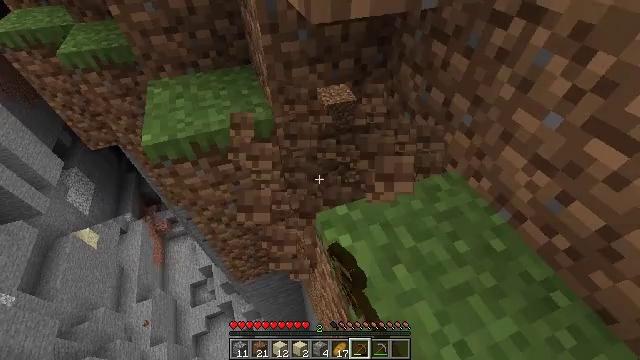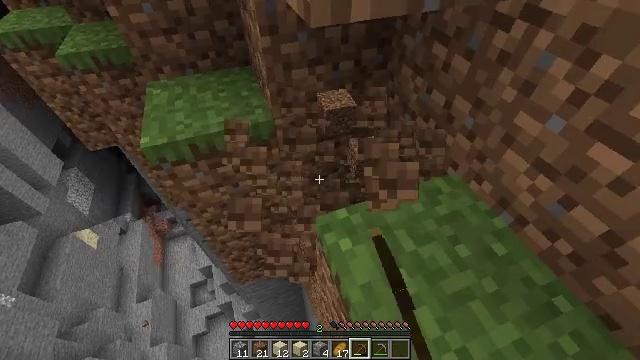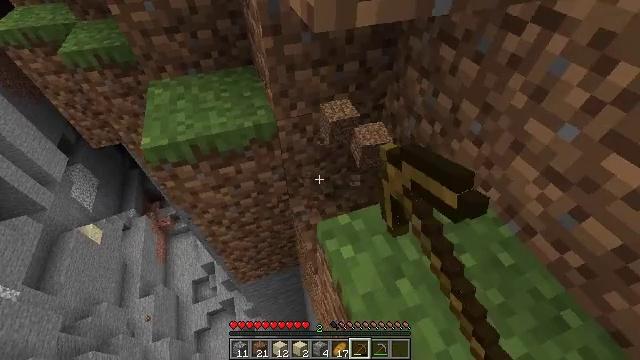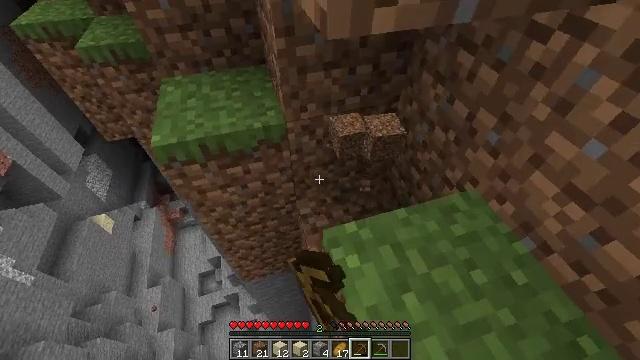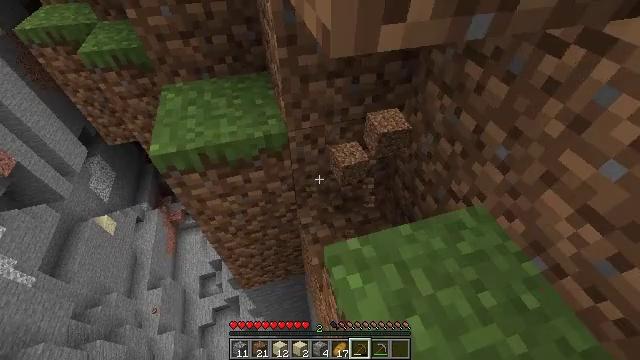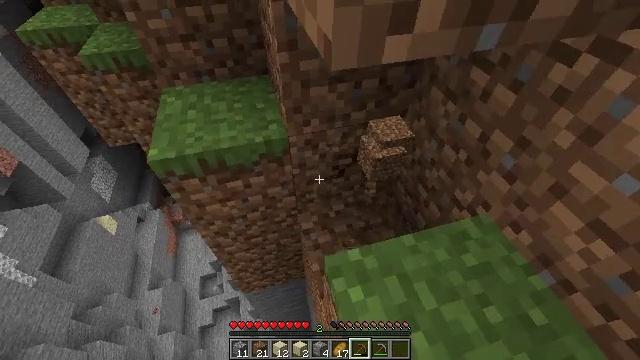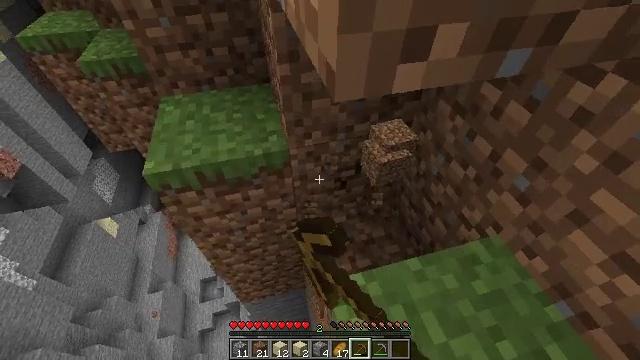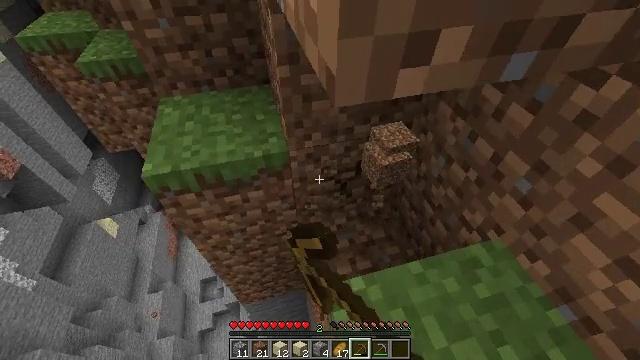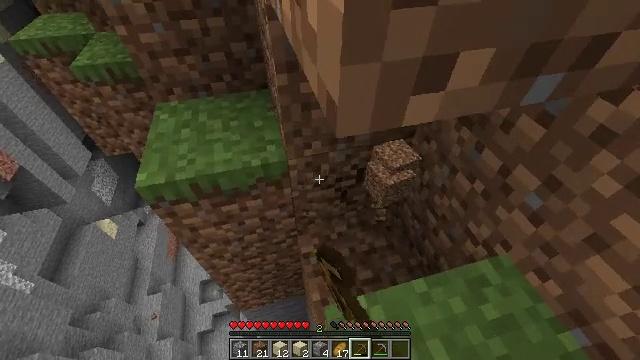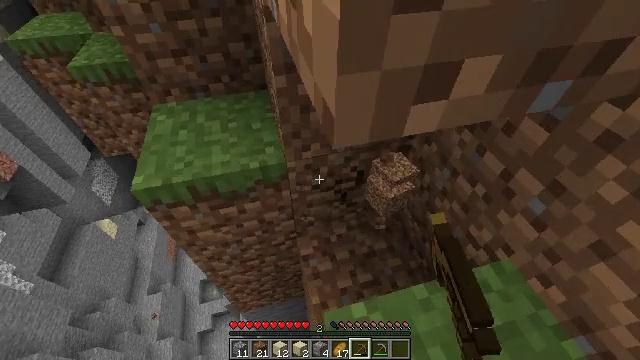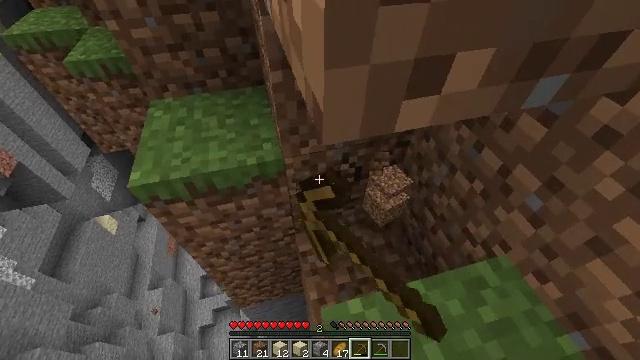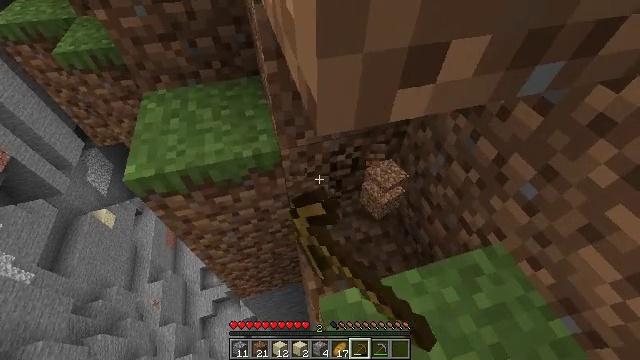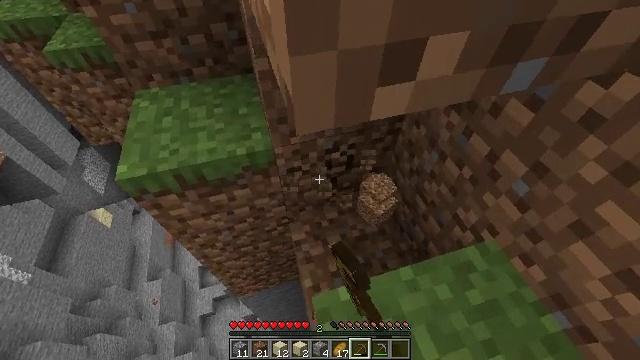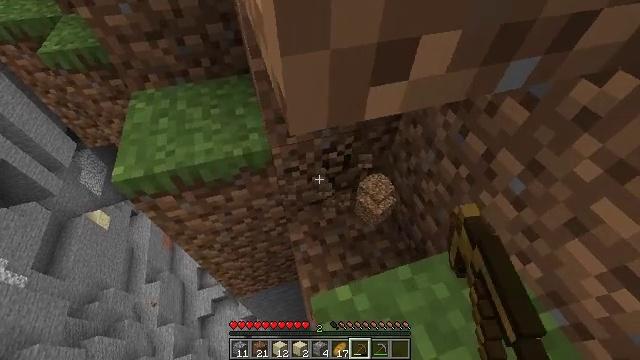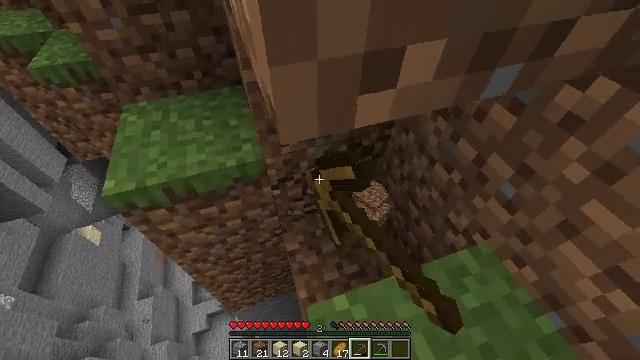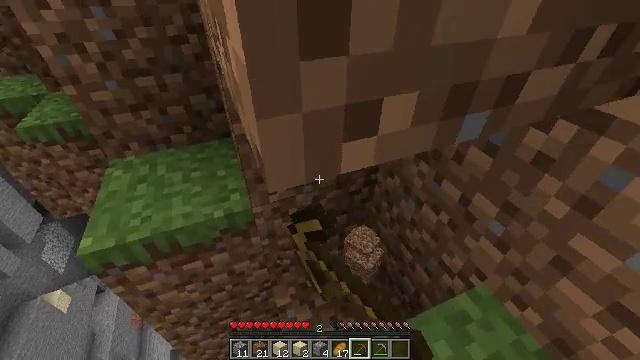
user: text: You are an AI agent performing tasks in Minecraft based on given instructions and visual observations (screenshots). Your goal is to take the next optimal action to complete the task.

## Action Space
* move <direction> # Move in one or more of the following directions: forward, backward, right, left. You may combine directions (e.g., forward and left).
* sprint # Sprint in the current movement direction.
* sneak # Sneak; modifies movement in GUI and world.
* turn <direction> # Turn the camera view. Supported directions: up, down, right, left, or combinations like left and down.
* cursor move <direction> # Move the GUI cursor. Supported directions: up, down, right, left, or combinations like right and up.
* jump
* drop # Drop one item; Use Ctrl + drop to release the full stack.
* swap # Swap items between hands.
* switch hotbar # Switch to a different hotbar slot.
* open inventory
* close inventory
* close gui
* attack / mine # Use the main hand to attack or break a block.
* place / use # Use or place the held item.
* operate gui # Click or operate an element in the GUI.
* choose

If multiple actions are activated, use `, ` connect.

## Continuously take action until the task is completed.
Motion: motion action
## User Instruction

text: Break the grass block.
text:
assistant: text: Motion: move forward, sneak, attack / mine
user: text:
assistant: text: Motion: move forward, sneak, attack / mine
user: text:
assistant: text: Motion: move forward, sneak, turn left, attack / mine
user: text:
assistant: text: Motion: move forward, sneak, attack / mine
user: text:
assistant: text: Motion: move forward, sneak, attack / mine
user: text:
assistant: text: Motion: move forward, sneak, attack / mine
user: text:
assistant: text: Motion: move forward, sneak, attack / mine
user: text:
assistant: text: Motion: move forward, sneak, attack / mine
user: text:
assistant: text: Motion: move forward, sneak, attack / mine
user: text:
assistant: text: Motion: move forward, sneak, attack / mine
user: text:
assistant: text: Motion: move forward, sneak, turn down, attack / mine
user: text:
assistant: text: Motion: move forward, sneak, attack / mine
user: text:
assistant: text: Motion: sneak, attack / mine
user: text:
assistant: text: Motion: sneak, turn right and up, attack / mine
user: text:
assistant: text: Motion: sneak, turn right and up, attack / mine
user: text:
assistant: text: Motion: sneak, turn right and up, attack / mine
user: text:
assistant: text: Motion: sneak, turn right and up, attack / mine
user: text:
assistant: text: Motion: sneak, turn up, attack / mine
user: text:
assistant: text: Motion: sneak, attack / mine
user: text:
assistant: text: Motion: sneak, attack / mine
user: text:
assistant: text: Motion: sneak, attack / mine
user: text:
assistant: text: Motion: sneak, attack / mine
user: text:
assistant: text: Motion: sneak, attack / mine
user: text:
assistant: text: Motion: sneak, attack / mine
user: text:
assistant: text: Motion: sneak, attack / mine
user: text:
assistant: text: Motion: sneak, attack / mine
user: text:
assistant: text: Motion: sneak, attack / mine
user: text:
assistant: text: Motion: sneak, attack / mine
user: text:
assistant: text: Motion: sneak, attack / mine
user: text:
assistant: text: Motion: sneak, attack / mine